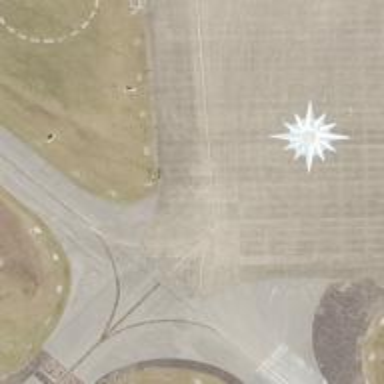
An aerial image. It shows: Taxiway at the airport with asphalt surface.